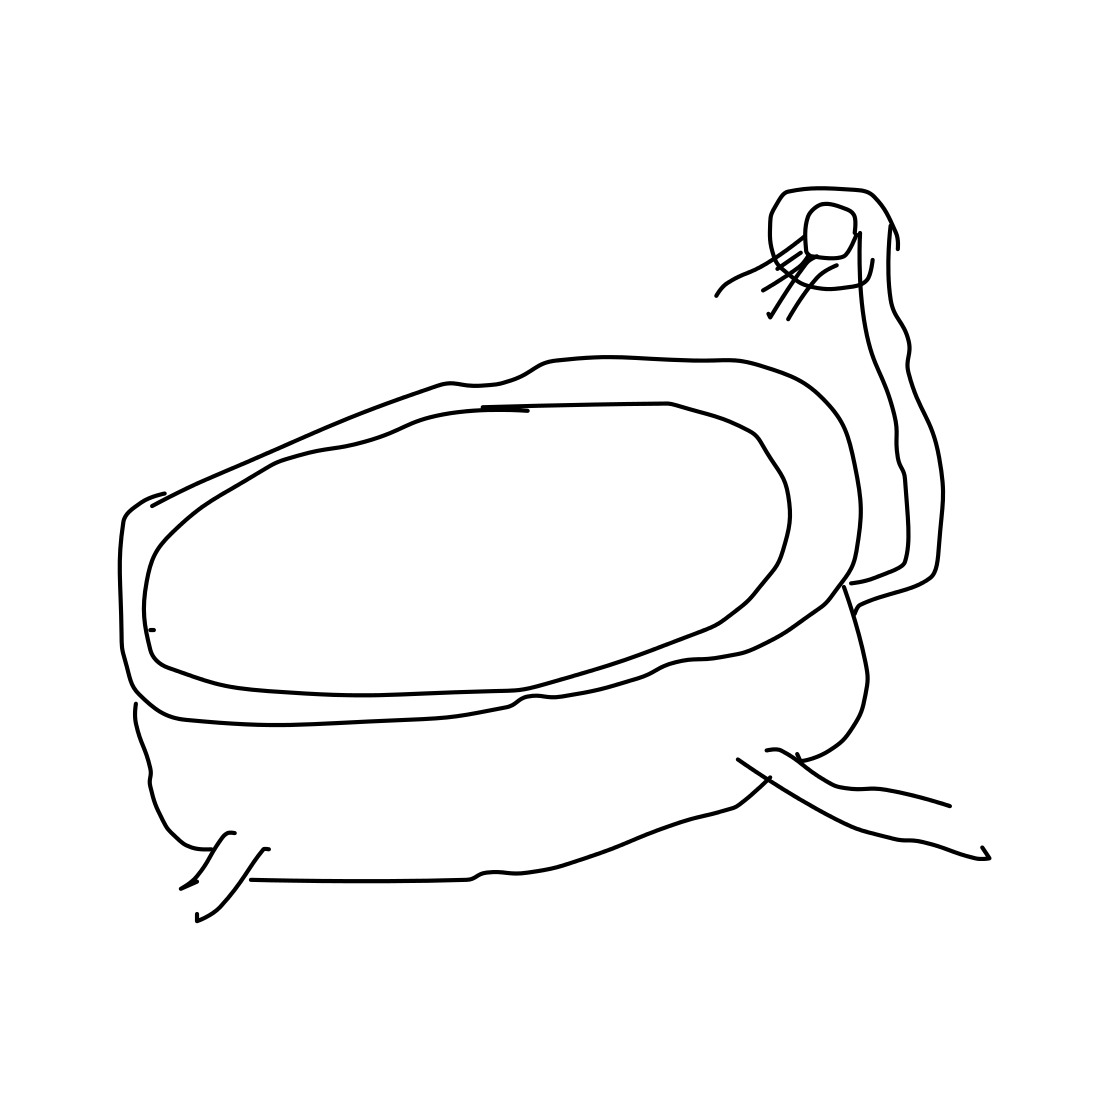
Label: bathtub